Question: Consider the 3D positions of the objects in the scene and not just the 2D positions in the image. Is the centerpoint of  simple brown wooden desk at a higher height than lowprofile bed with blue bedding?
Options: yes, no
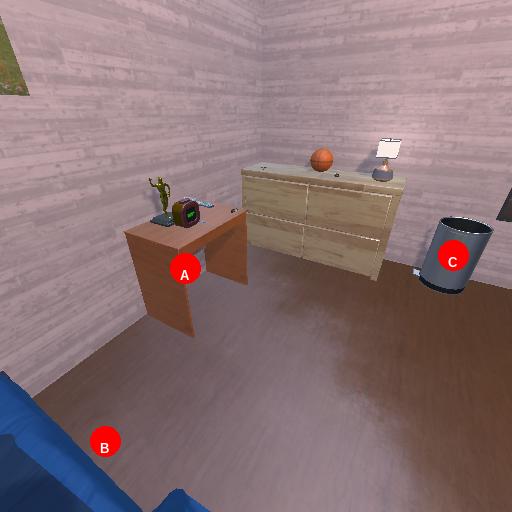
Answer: yes